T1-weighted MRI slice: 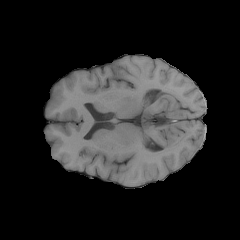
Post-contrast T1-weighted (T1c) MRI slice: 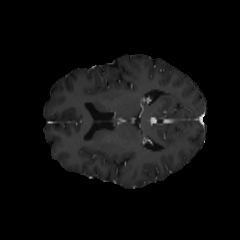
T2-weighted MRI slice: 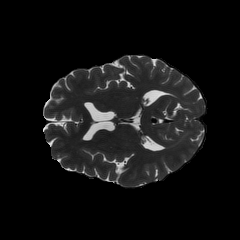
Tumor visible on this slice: no